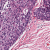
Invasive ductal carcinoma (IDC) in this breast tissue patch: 0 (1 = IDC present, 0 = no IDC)